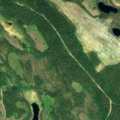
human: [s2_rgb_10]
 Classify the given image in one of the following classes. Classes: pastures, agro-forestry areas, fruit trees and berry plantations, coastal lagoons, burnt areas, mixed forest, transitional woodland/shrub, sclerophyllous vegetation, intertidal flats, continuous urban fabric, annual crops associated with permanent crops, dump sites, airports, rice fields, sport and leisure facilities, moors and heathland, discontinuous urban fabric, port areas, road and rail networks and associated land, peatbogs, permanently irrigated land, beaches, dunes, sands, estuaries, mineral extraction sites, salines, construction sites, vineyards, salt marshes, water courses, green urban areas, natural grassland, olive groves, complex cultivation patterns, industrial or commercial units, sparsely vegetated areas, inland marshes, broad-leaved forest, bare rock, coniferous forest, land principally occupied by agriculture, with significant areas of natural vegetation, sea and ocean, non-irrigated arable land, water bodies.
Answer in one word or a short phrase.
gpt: coniferous forest, transitional woodland/shrub